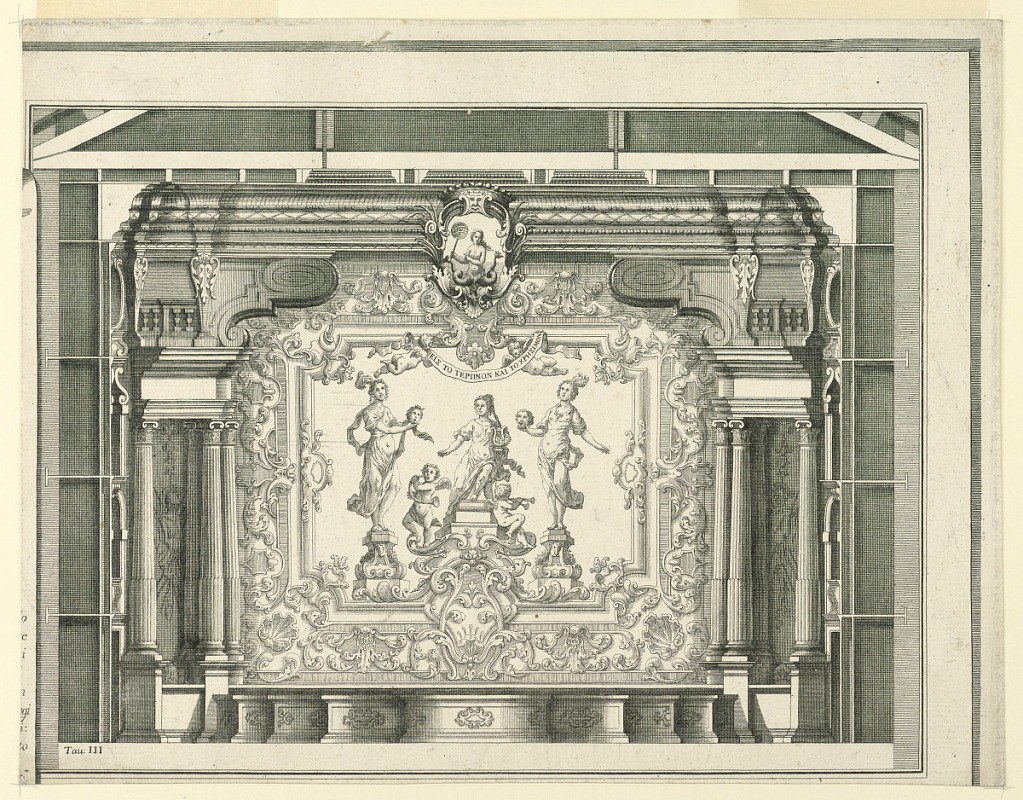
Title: Transverse Section, Proscenium, and Curtain, Teatro Filarmonico, Verona
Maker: Francesco Galli Bibiena, Italian, 1659–1739
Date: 1731
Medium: Etching on paper
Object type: Print
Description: Horizontal rectangle. The upper part similar to 1938-57-1385. Shown are the elevation of the orchestra pit, sections of the boxes, and of the lower part of the attic. At left is the right edge of the paper sheet like in 1938-57-1439. There are letters at the ends of the lines, those of the last one bieng, "rre;" "tav: 111" is below the left section of the boxes.